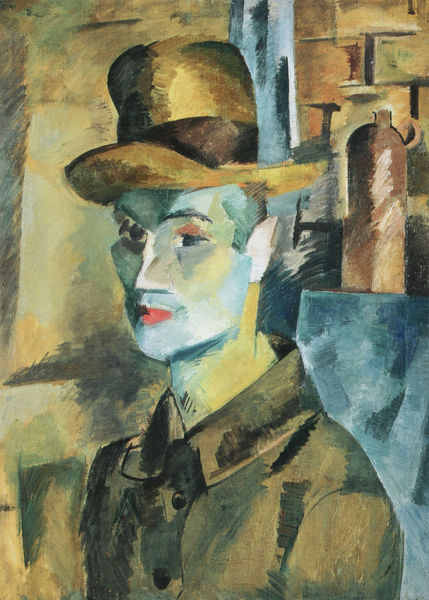
Titel: Selbstbildnis
Künstler: Robert Fal'k
Standort: Moskau
Institution: Tretjakov Galerie
Schlagwörter: blau, mann, schatten, gelb, grün, kirchner, kubismus, kubistisch, stadt, braun, frau, hut, licht, mund, nase, ohr, pfeiler, profil, raum, schwarz, tür, weiss, zimmer, blick, haus, rot, beige, expressionismus, malerei, anzug, flasche, hemd, jacke, wand, augen, gesicht, kragen, mensch, stein, steine, bild, bildnis, hals, portrait, porträt, brücke, pastos, halbfigur, mantel, augenbrauen, brustbild, lippen, ohren, schulter, traurig, turm, krug, vase, moderne, abstrakt, modern, mauer, formen, linien, spitz, atelier, maler, staffelei, knöpfe, hutkrempe, krempe, striche, tor, rechtecke, eingang, eckig, schraffur, hakennase, klassische moderne, ziegelsteine, expressiv, picasso, dandy, rechteckig, augenbraun, malerie, figürlich, kuben, rote lippen, facetten, straffur, jude, kantig, feininger, italiener, hausecke, blaues gesicht, roter mund